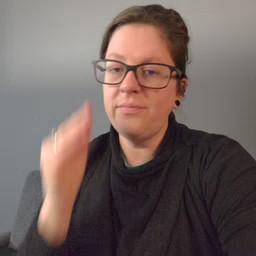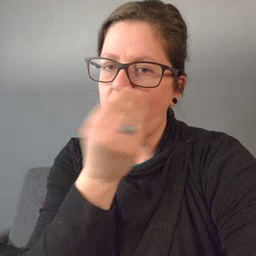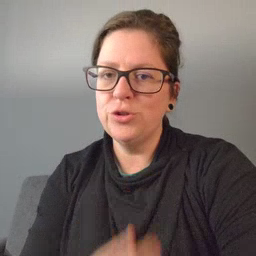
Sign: flower